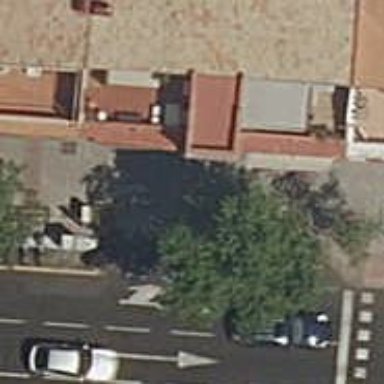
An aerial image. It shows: Motorcycle parking facility.